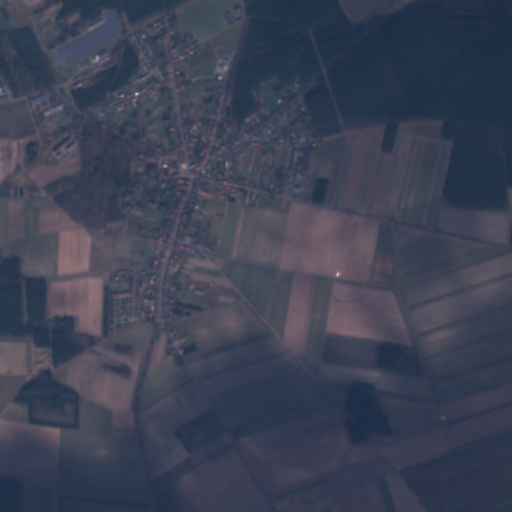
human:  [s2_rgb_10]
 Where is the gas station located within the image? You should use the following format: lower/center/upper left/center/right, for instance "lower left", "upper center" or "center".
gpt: The gas station is located in the upper center of the image.
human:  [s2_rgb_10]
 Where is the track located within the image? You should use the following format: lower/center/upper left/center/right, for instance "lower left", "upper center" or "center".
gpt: There is no track in the image.